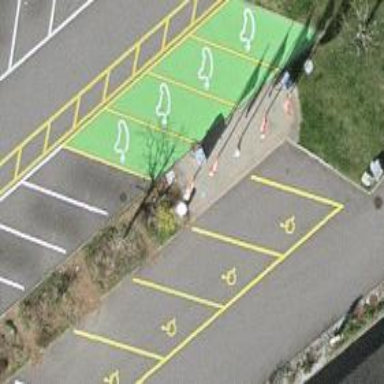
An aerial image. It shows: Charging station.